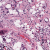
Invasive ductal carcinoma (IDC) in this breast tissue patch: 1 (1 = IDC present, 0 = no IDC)